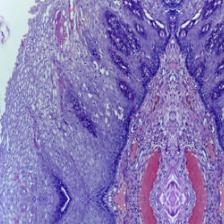
Diagnosis: Normal